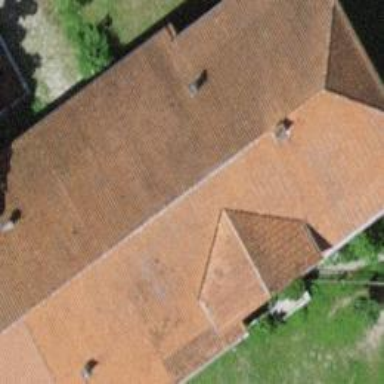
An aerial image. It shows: Farm building.